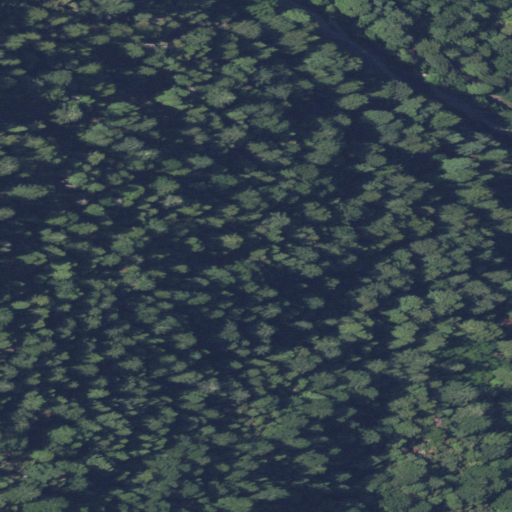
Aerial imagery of valley in California named Bull Barn Ranch containing evergreen forest, open development, woody wetlands, open water, and low intensity development